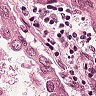
Metastatic tissue present: yes